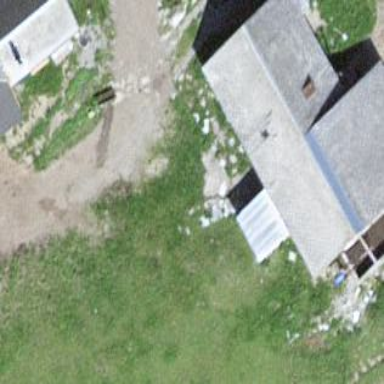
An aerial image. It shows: Farm auxiliary building.